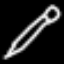
Label: pencil